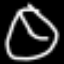
Label: clock